Question: The 'div' element has a background image. There's a 'p' tag with the image description. However, I do not want the entire 'div' element to be a hyperlink, only the text within the 'p' tag.
current code:
html
'''
<div id="p1" class="trp"><a href="#"><p>Jacob A.</p></a></div>
<div id="p2" class="trp"><p>In Jo Sung</p></div>
<div id="p3" class="trp"><p>Kim Min Ho</p></div>
'''
css
'''
.trp{
height: 20px;
width: 20px;
margin: 1%;
border: 1px solid black;
-webkit-background-size: cover;
-moz-background-size: cover;
-o-background-size: cover;
background-size: cover;
}
.trp p
{
text-align:right;
margin:0px 0px 0px 25px;
display: inline-block;
font-size:8pt;
font-family:Lucida Sans;
padding:2px;
}
'''
Also, p tag text is showed in two lines instead of one line, although there's enough space.

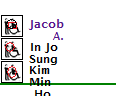
Answer: p is a block level element. You cannot wrap a 'paragraph' inside the 'hyperlink'. This is HTML4 standard although it is ignored in HTML5.
'''
<div id="p1" class="trp"><p><a href="#">Jacob A.</a></p></div>
<div id="p2" class="trp"><p>In Jo Sung</p></div>
<div id="p3" class="trp"><p>Kim Min Ho</p></div>
'''
<URL>